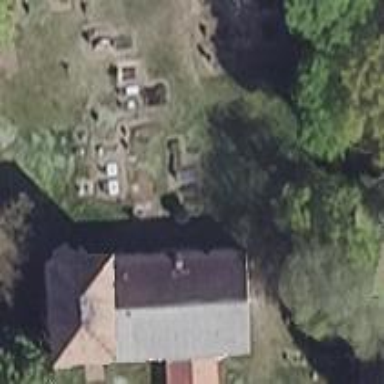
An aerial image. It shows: Cemetery.